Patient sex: F
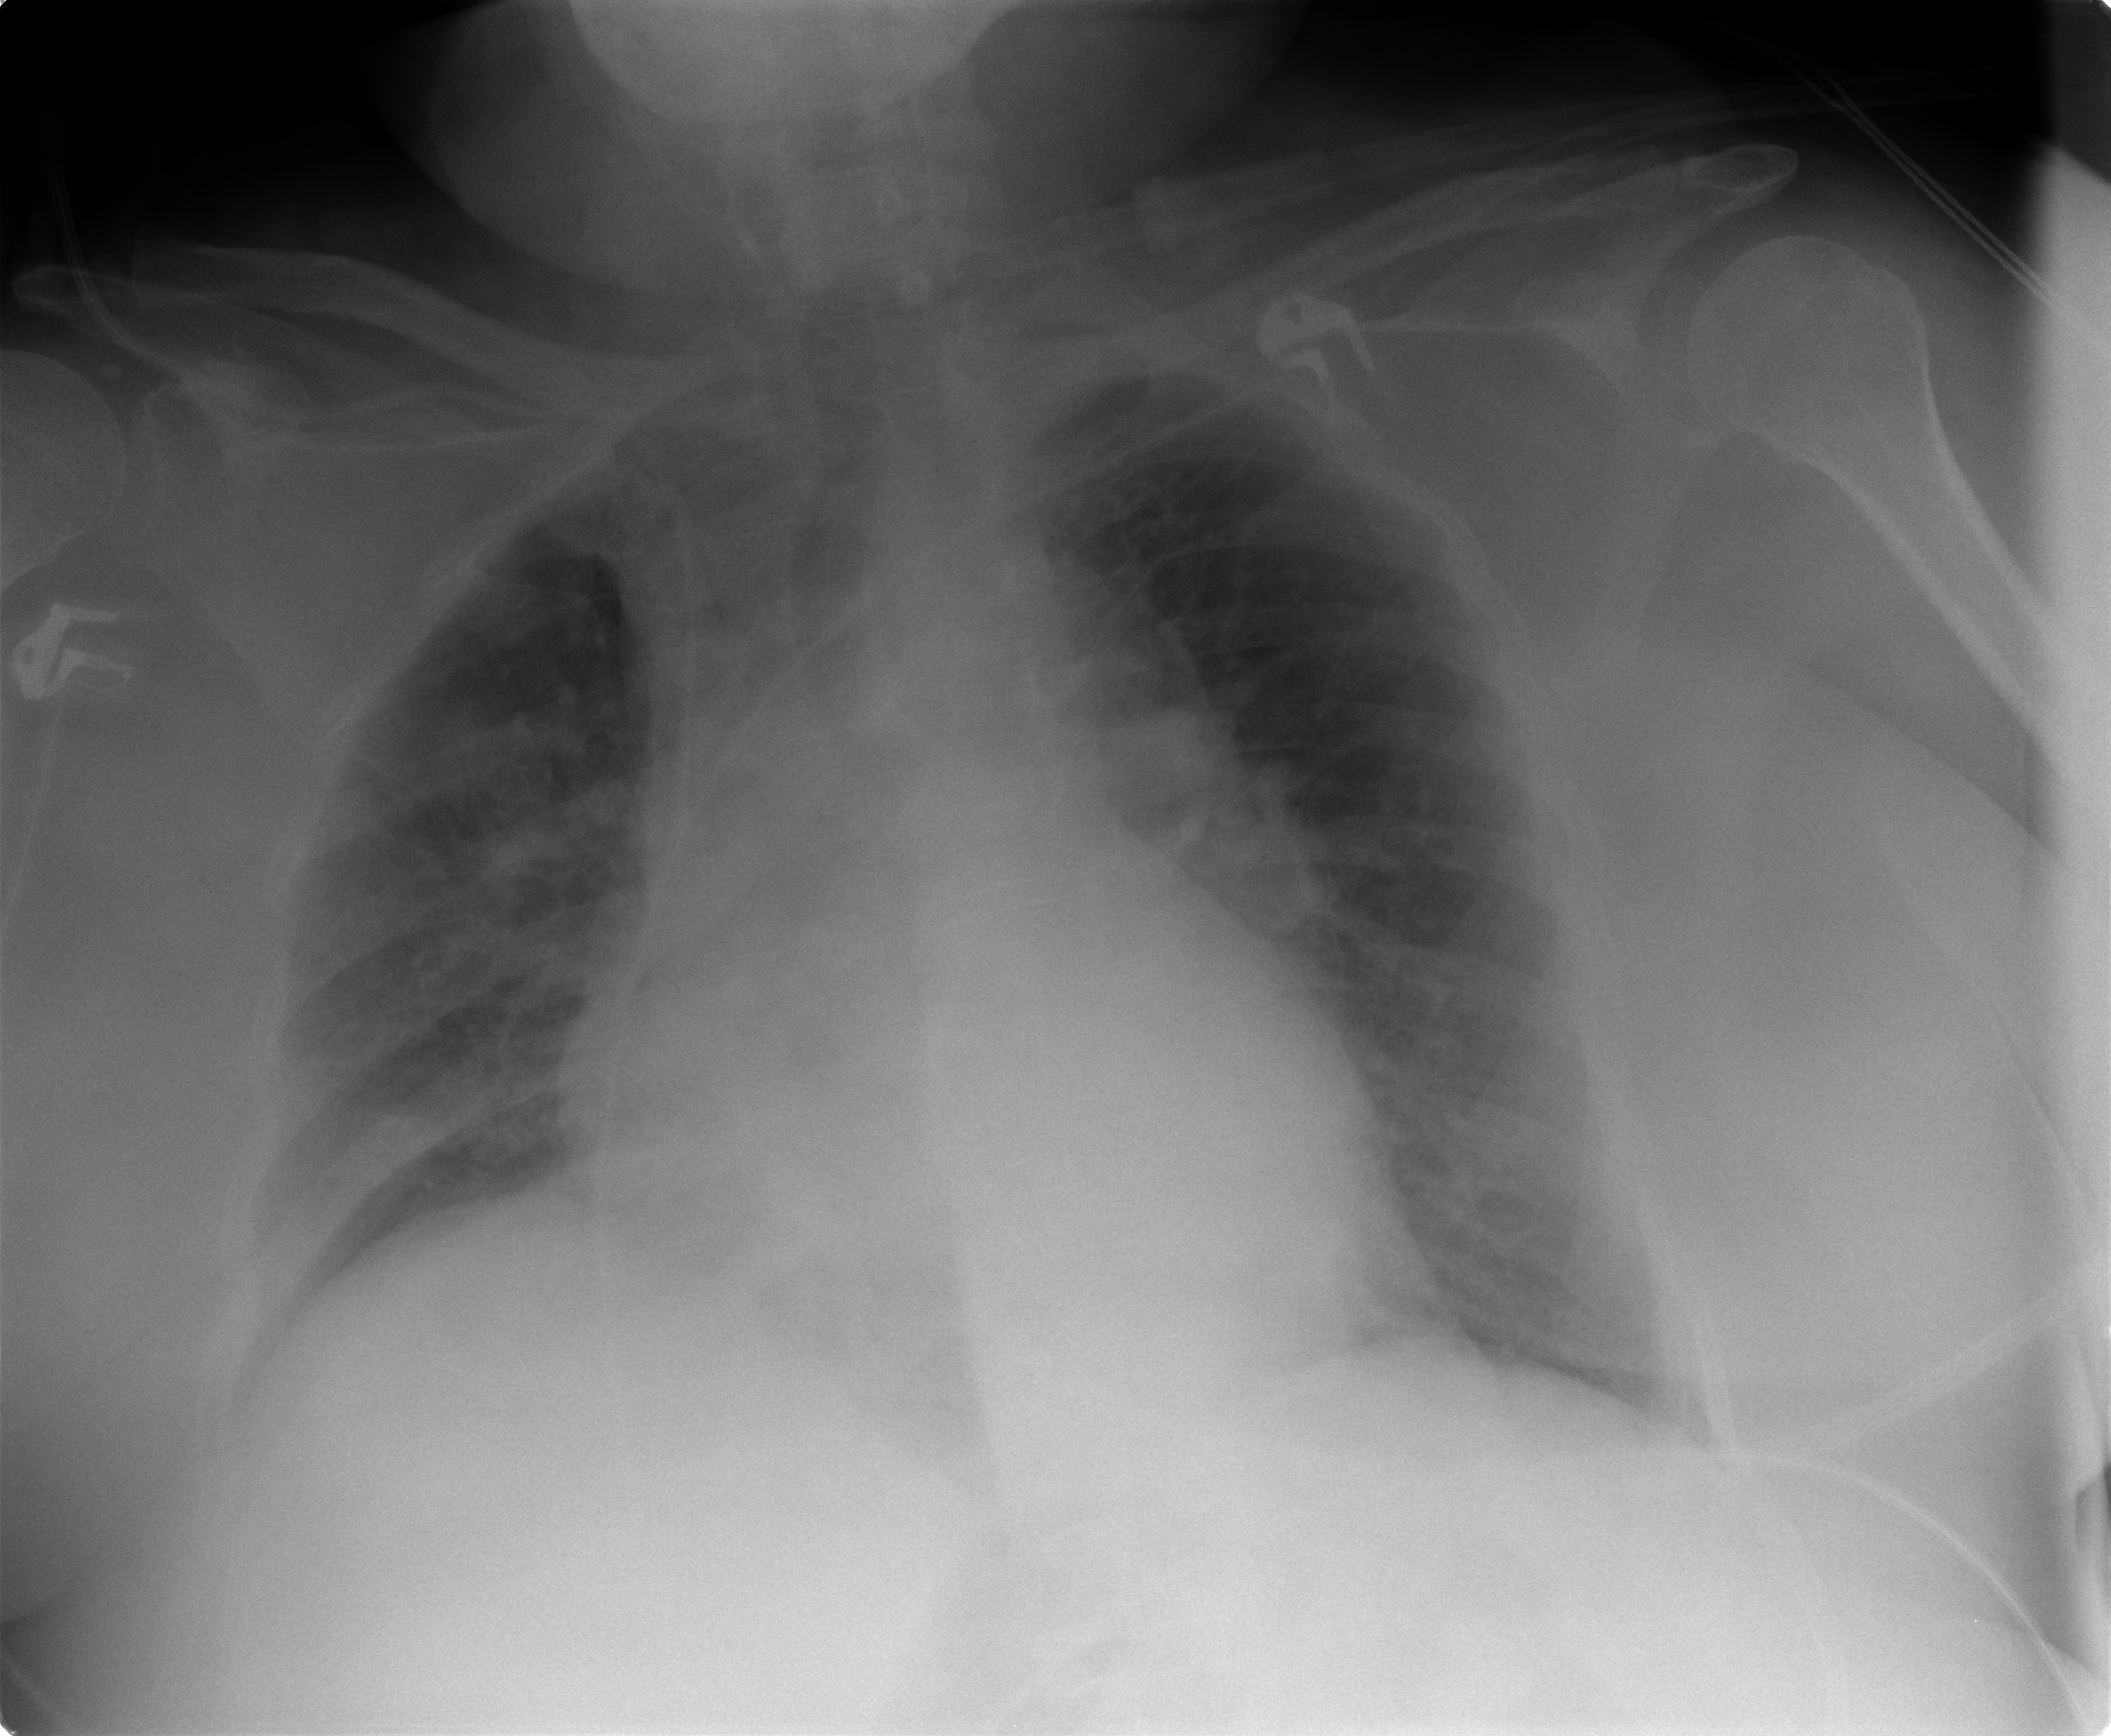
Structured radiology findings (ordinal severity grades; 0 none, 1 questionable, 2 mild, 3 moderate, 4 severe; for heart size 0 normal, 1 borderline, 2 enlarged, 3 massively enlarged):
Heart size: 3
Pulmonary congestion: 3
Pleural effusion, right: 2
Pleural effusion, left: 2
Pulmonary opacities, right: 2
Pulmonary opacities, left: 0
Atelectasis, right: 2
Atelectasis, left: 2